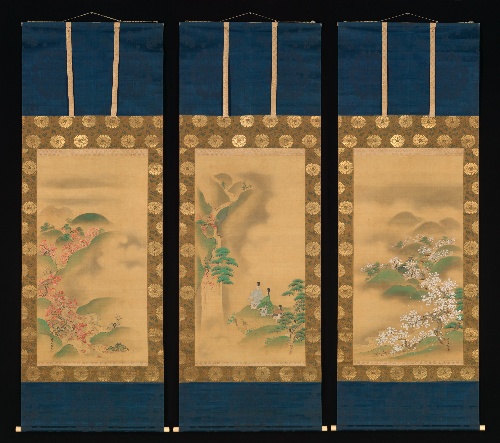
Title: 狩野常信筆　滝見業平図|Nunobiki Waterfall, Mount Yoshino, and Tatsuta River
Artist: Kano Tsunenobu
Artist bio: Japanese, 1636–1713
Date: after 1709
Object type: Hanging scrolls
Classification: Paintings
Medium: Triptych of hanging scrolls; ink and color on silk
Culture: Japan
Period: Edo period (1615–1868)
Dimensions: Image (a): 58 9/16 × 31 1/2 in. (148.7 × 80 cm)
Overall with mounting (a): 9 ft. 8 9/16 in. × 40 9/16 in. (296 × 103 cm)
Overall with knobs (a): 9 ft. 8 9/16 in. × 43 1/2 in. (296 × 110.5 cm)
Image (b): 58 9/16 × 31 1/2 in. (148.7 × 80 cm)
Overall with mounting (b): 9 ft. 7 15/16 in. × 40 9/16 in. (294.5 × 103 cm)
Overall with knobs (b): 9 ft. 7 15/16 in. × 43 9/16 in. (294.5 × 110.7 cm)
Image (c): 58 3/4 × 31 1/2 in. (149.3 × 80 cm)
Overall with mounting (c): 9 ft. 8 9/16 in. × 40 9/16 in. (296 × 103 cm)
Overall with knobs (c): 9 ft. 8 9/16 in. × 43 5/8 in. (296 × 110.8 cm)
Department: Asian Art
Credit line: Mary Griggs Burke Collection, Gift of the Mary and Jackson Burke Foundation, 2015
Accession year: 2015
Repository: Metropolitan Museum of Art, New York, NY
Tags: Men|Rivers|Waterfalls|Flowers|Mountains